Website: home-depot
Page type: customer-info-address
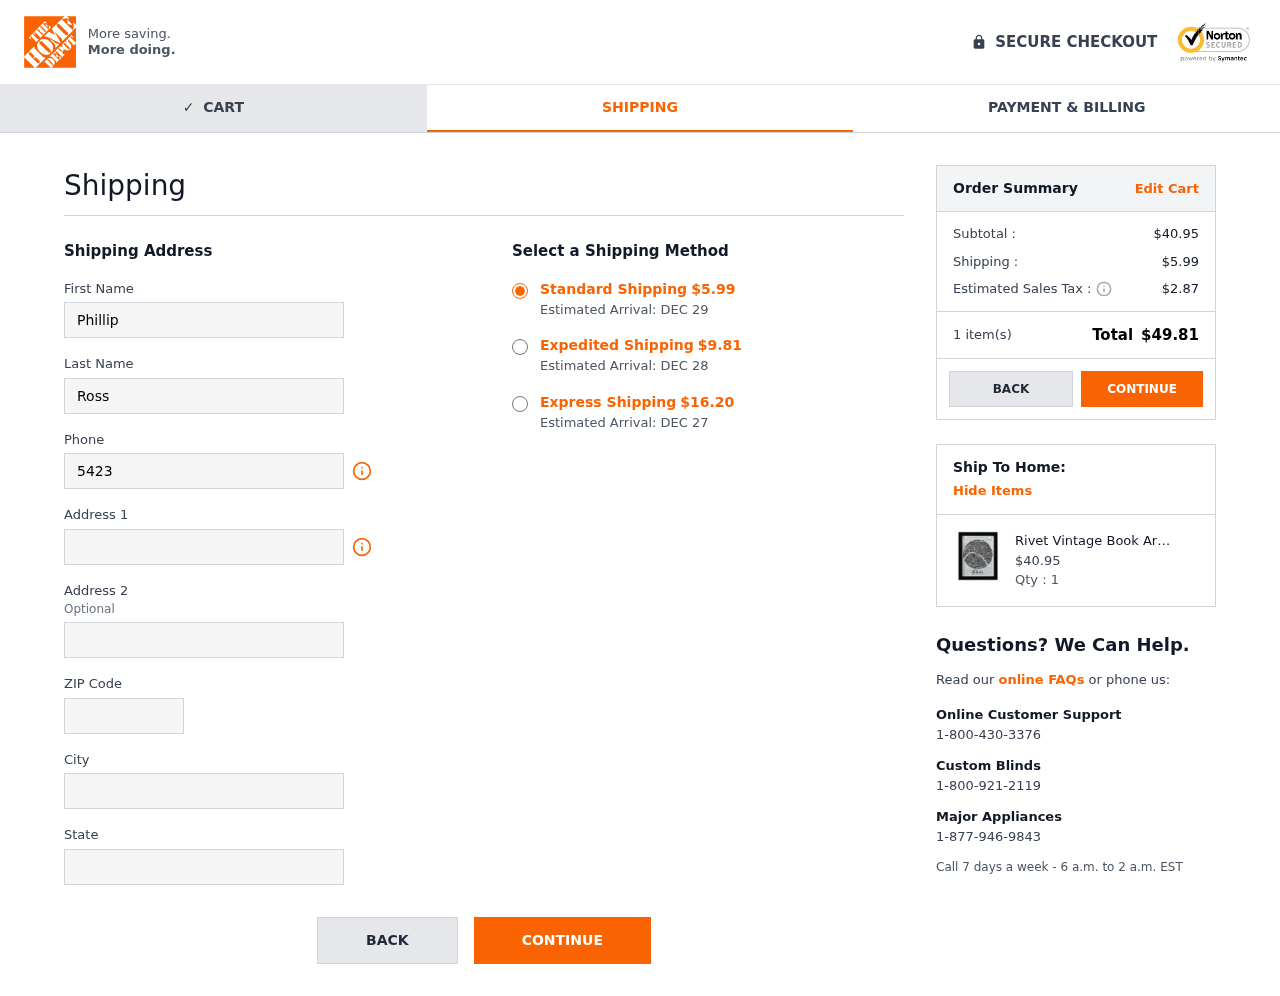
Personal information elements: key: PII_CITY
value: South Gabrielle
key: PII_FIRSTNAME
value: Phillip
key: PII_LASTNAME
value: Ross
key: PII_PHONE
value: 5423118710
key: PII_POSTCODE
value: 92674
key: PII_STATE
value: Rhode Island
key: PII_STREET
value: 456 Roy Fields Apt. 203
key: PII_STREET2
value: Suite 249
Product elements: key: PRODUCT1_NAME
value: Rivet Vintage Book Art Paris 11 x 14, Black Frame-P
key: PRODUCT1_PRICE
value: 40.95
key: PRODUCT1_QUANTITY
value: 1
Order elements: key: ORDER_SHIPPING_COST
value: $5.99
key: ORDER_DELIVERY_DATE
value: Estimated Arrival: DEC 29
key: ORDER_SHIPPING_COST_EXPEDITED
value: $9.81
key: ORDER_DELIVERY_DATE_EXPEDITED
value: Estimated Arrival: DEC 28
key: ORDER_SHIPPING_COST_EXPRESS
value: $16.20
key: ORDER_DELIVERY_DATE_EXPRESS
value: Estimated Arrival: DEC 27
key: ORDER_SUBTOTAL
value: $40.95
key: ORDER_TAX
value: $2.87
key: ORDER_NUM_ITEMS
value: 1 item(s)
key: ORDER_TOTAL
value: $49.81